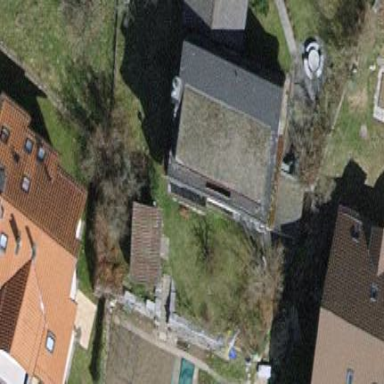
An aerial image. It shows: Detached building.